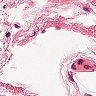
Metastatic tissue present: no